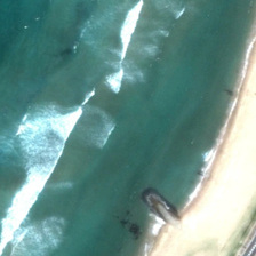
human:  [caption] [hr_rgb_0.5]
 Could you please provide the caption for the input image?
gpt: White waves are in the blue ocean beside the yellow beach.

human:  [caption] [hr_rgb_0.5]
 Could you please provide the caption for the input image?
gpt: White waves are in the blue sea beside the yellow beach.

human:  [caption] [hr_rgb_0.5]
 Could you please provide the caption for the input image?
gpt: The ship docked at the sand sea demarcation line.

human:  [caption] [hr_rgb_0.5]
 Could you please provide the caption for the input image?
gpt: The ship moored at the boundary between sand and sea.

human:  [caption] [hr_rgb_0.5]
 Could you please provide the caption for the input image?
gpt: A ship docked at the boundary between sand and sea.